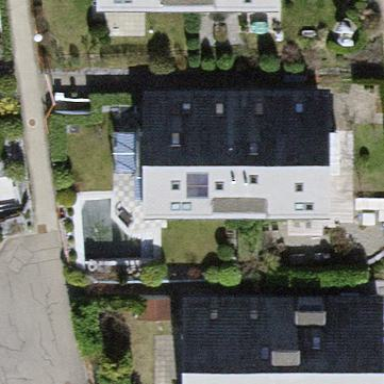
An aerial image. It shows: Semi-detached house.